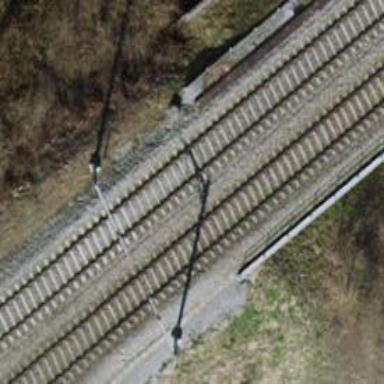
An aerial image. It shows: Bridge with electrified rail tracks and contact line.